Question: I have a list of this custom class.
'''
public class Item
{
public string @Url;
public string Name;
public double Price;
public Item(string @url, string name, double price)
{
this.Url = url;
this.Name = name;
this.Price = price;
}
public void setPrice(Button button)
{
this.Price = Convert.ToDouble(button.Text);
}
}
'''
Now in my main winform this is declared
'''
List<Item> items = new List<Item>();
'''
the fields are set through an add button as following they take information from 3 text boxes and store it in a new item.
'''
Regex url = new Regex(@"^[a-zA-Z0-9\-\.]+\.(com|org|net|ca|mil|edu|COM|ORG|NET|CA|MIL|EDU)$");
Regex name = new Regex(@"^[0-9, a-z, A-Z, \-]+$");
Regex price = new Regex(@"^[0-9, \.]+$");
if (url.IsMatch(urlText.Text) && name.IsMatch(nameText.Text) && price.IsMatch(priceText.Text))
{
itemListBox.Items.Add(nameText.Text);
double item_Price = Convert.ToDouble(priceText.Text);
items.Add(new Item(@itemURL.Text, itemName.Text, item_Price));
nameText.Clear();
priceText.Clear();
urlText.Clear();
}
else
{
match(url, urlText, urlLabel);
match(price, priceText, priceLabel);
match(name, nameText, nameLabel);
}
'''
As you can see in the above code it also adds the name of the item to an item list box. Now I have another windows form that pop's up when the edit button is clicked. How can i make the item list box in the edit form show exactly like the item list box from the main windows form?
In a basic question how can i transfer the list of items to the edit form. I've tried passing it through a constructor because I want the edited information to remain constant no matter what winform. the constructor was declared in the Edit Form:
'''
public Edit(List<Item> i)
{
itemList = i;
InitializeComponent();
}
'''
When i loaded up the list box
'''
foreach (Item i in itemList)
{
itemListBox.Items.Add(i.Name);
}
'''
the list box shows Name instead of the actual value of name
UPDATE 1:
UPDATE 2:
My main winform code <URL>
The edit winform code <URL>
don't pay attention to the open file dialog I don't know how to code it yet so far coding this program has taught me a lot because i learn as i go.
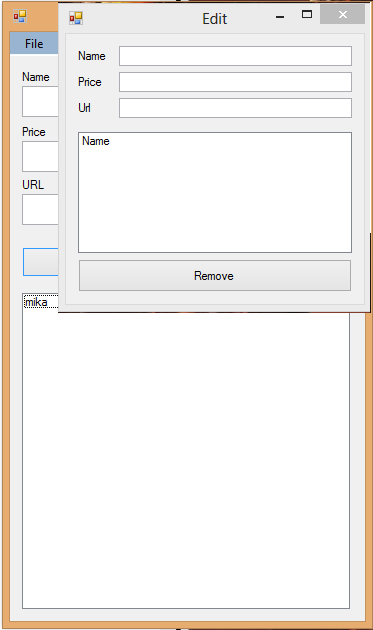
Answer: You don't need to send a list as ref, the ref is only needed when changing the (pointer)instance itself. Adding/removing items doesn't affect the lists instance.
Updated:
The listbox uses the ToString() to present some description for the item.
'''
public class Item
{
public string @Url;
public string Name;
public double Price;
public Item(string @url, string name, double price)
{
this.Url = url;
this.Name = name;
this.Price = price;
}
public void setPrice(Button button)
{
this.Price = Convert.ToDouble(button.Text);
}
public override string ToString()
{
// example: return string.Format("{0} -> {1}", this.Name, this.Price);
return this.Price;
}
'''
}
So you should not add the name, but the object
'''
foreach (Item i in itemList)
{
itemListBox.Items.Add(i);
}
'''
---
in addiction (minor tip)
'''
public class Item
{
public string @Url {get; set;}
public string Name {get; set;}
public double Price {get; set;}
public Item(string @url, string name, double price)
{
this.Url = url;
this.Name = name;
this.Price = price;
}
}
'''
The SetPrice (conversion to double should not be placed here)
update
I think i see it:
'''
if (url.IsMatch(urlText.Text) && name.IsMatch(nameText.Text) && price.IsMatch(priceText.Text))
{
itemListBox.Items.Add(nameText.Text);
double item_Price = Convert.ToDouble(priceText.Text);
items.Add(new Item(@itemURL.Text, itemName.Text, item_Price));
nameText.Clear();
priceText.Clear();
urlText.Clear();
}
'''
You add .Text to the listbox, but you pass .Text to the item constructor.
Same with .Text in the regex matcher, but .Text is passed to the constructor.